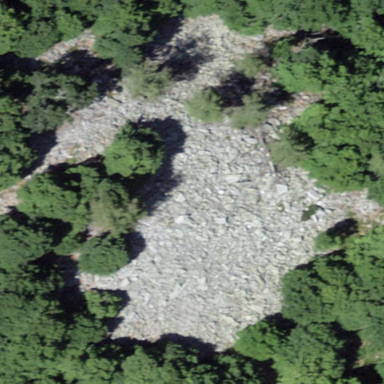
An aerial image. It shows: Natural scree.